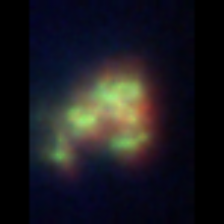
Taxon: Unknown_detritus
Group: Unknown